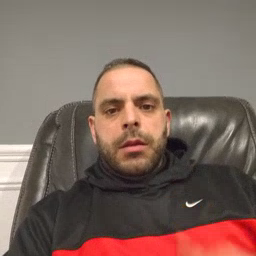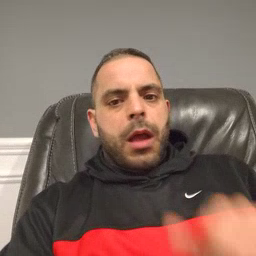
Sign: bath